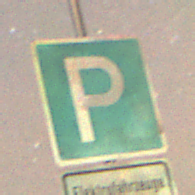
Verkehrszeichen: Parken
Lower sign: BesondereFahrzeugeUndTransportgueter10
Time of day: Night
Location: Outdoor (Suburban)
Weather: Clear
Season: NotSpecified
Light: Artificial